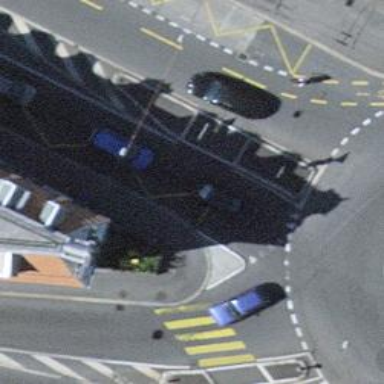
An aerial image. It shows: Traffic calming island.